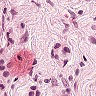
Metastatic tissue present: yes